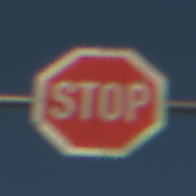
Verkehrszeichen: Stop
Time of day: SunriseSunset
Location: Outdoor (Nature)
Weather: Clear
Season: NotSpecified
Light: Natural